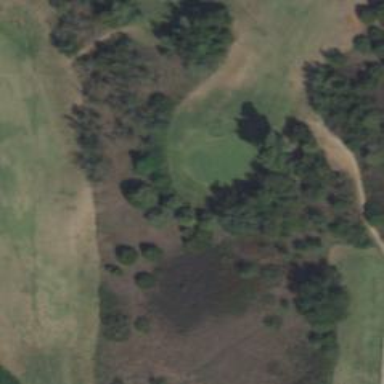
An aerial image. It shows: View of golf hole.